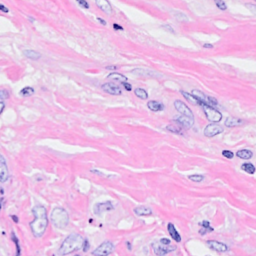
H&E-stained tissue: Breast